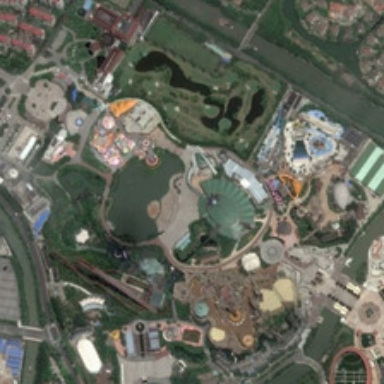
Many green trees and some buildings are around a pond in a park near a river .